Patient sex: M
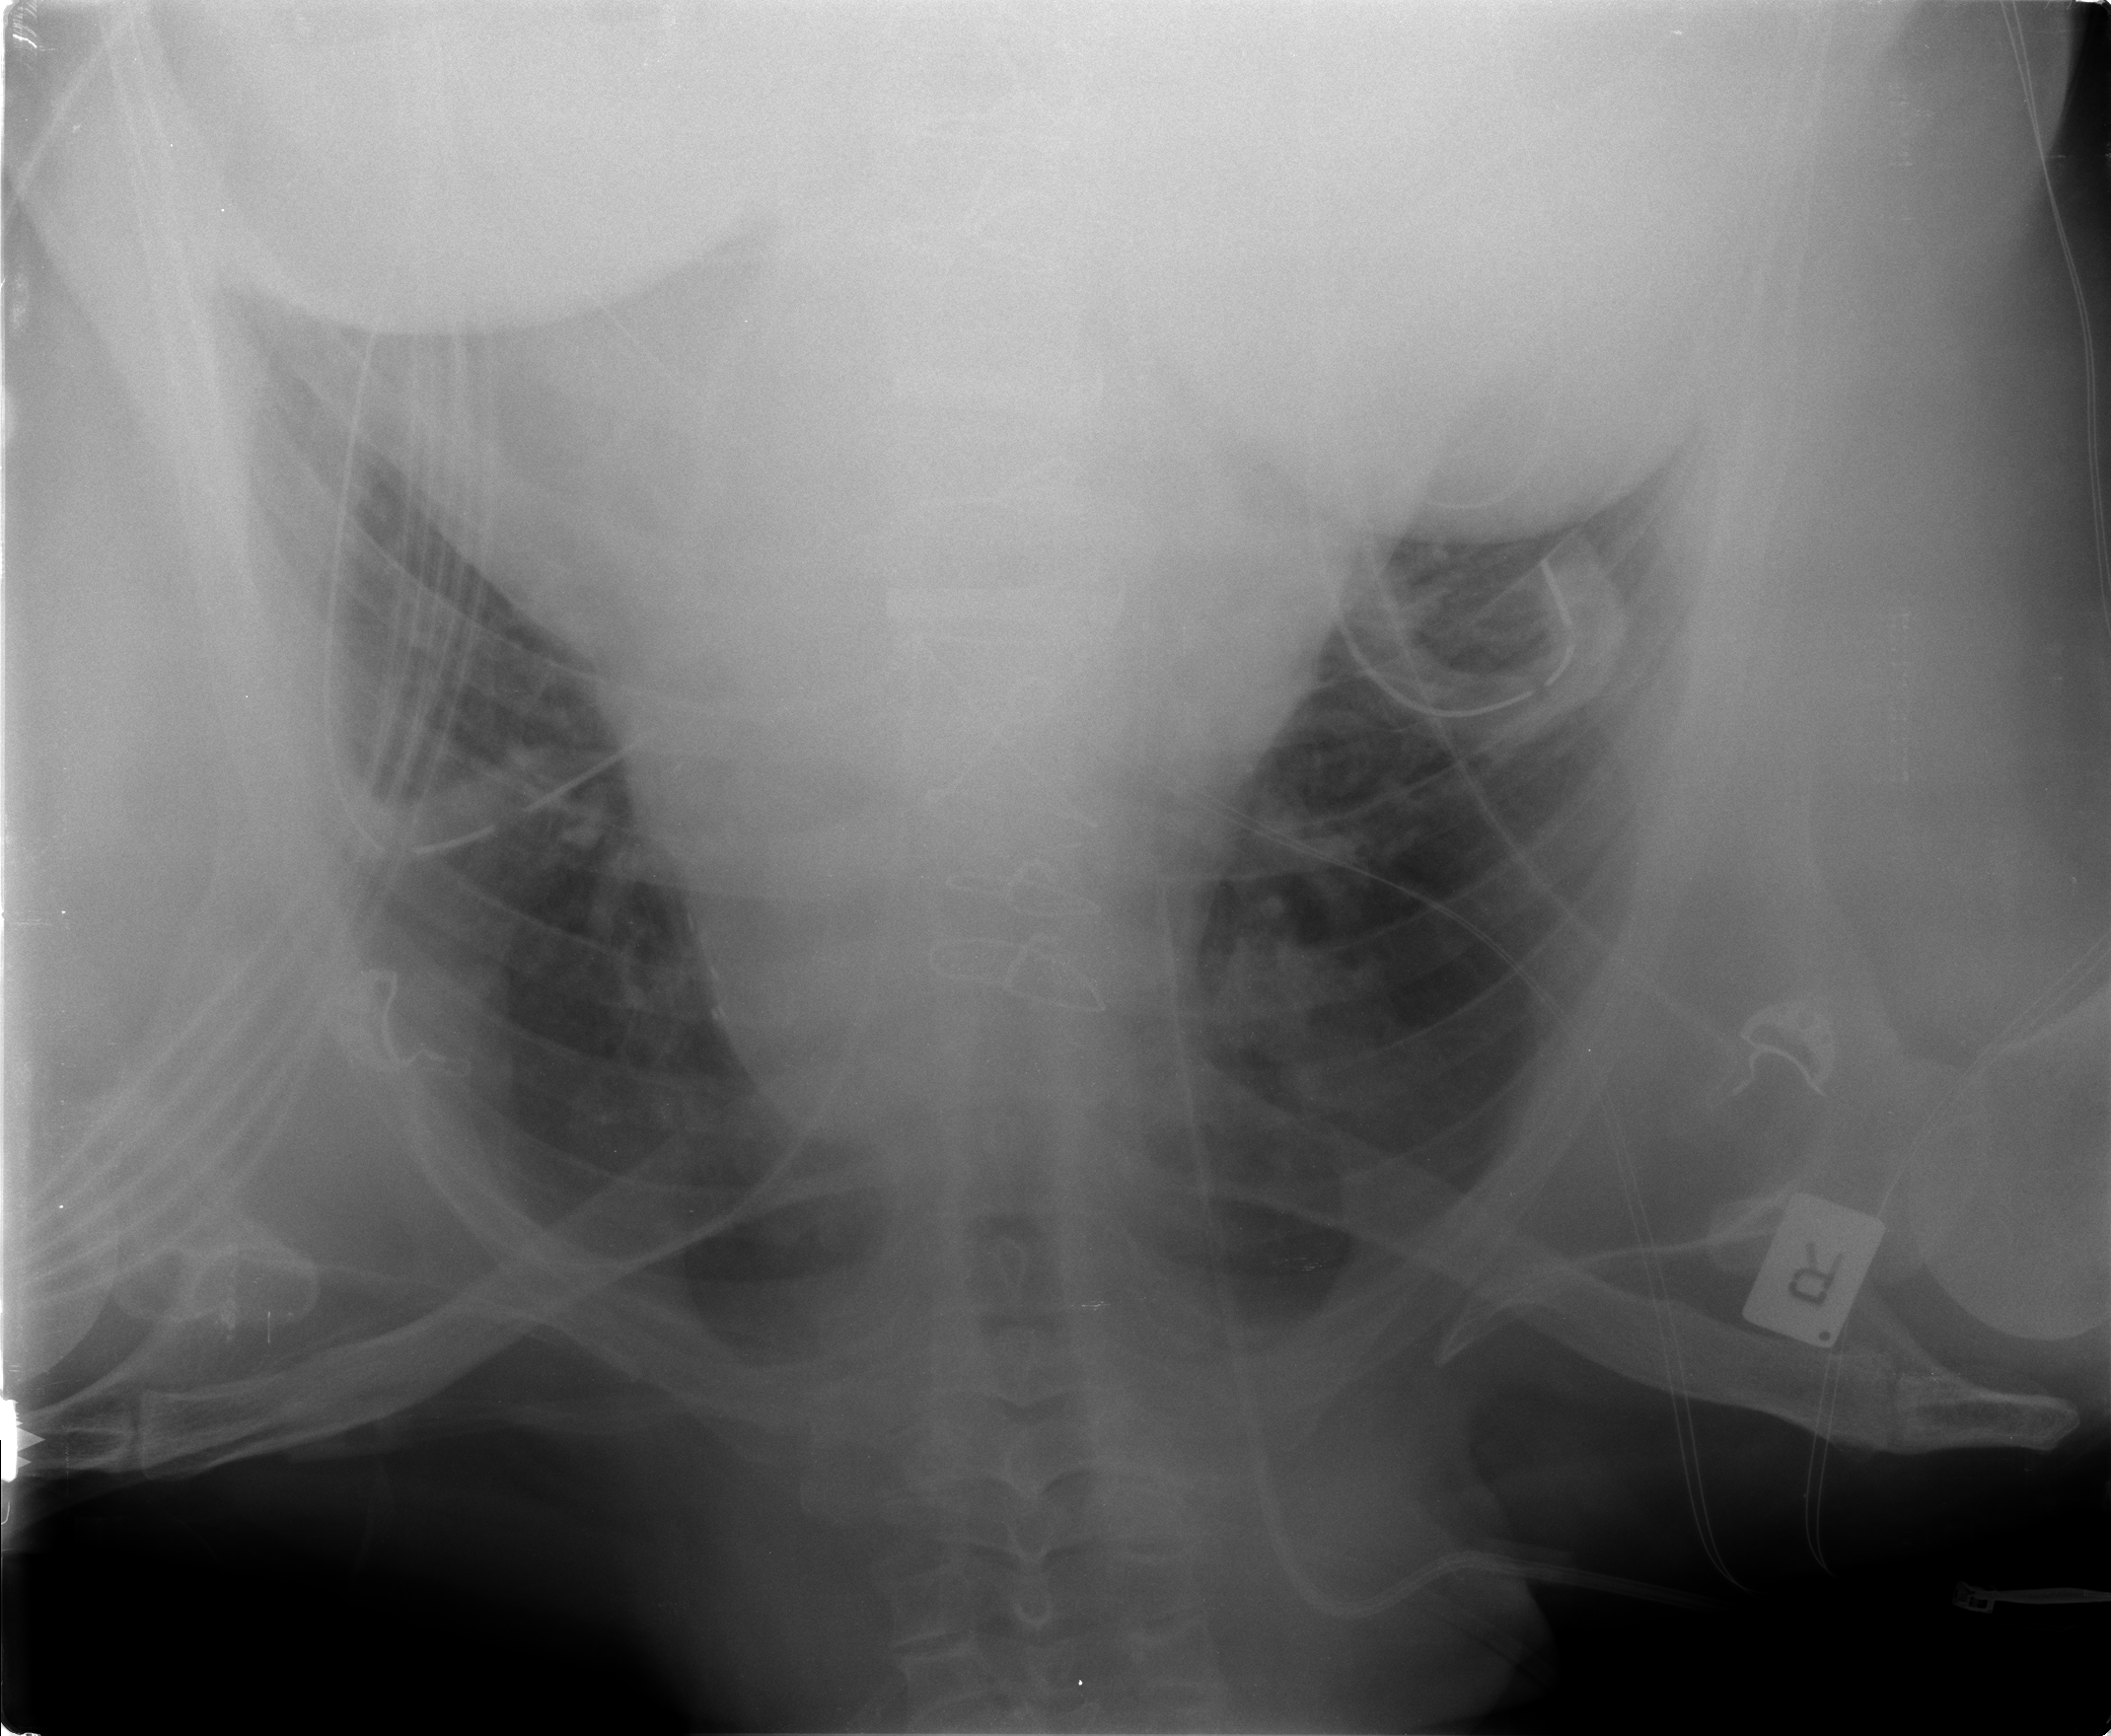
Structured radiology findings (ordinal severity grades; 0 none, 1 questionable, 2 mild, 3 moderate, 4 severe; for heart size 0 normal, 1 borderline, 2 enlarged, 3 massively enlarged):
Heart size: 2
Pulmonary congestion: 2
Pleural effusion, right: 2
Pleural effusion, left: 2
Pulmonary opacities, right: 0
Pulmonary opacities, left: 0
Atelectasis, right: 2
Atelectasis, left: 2